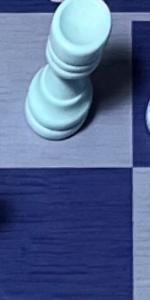
Label: Empty